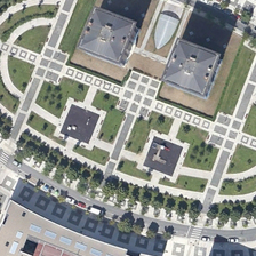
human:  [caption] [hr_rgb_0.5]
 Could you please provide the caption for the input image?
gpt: the oval square which is surrounded by trees contains two buildings with black roof .

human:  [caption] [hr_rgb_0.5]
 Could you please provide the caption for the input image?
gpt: The two buildings stand in the middle of the square with trees scattered on the lawn.

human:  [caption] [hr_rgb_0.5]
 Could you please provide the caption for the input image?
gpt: two large buildings stand in the middle of this esthetic square where several trees are scattered on the lawns .

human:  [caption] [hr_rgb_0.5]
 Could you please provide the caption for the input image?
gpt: there are two buildings on the oval shaped square .

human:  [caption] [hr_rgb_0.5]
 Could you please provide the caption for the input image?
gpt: The two buildings are located in the center of a square with trees scattered on the lawn.